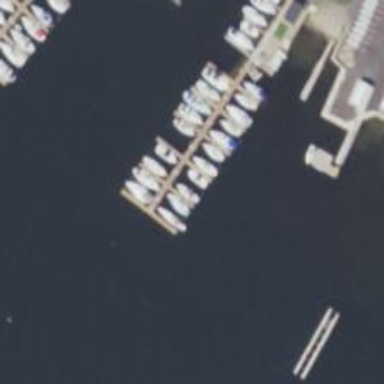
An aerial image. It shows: Man-made pier.